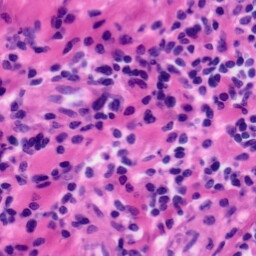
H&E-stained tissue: Tonsil